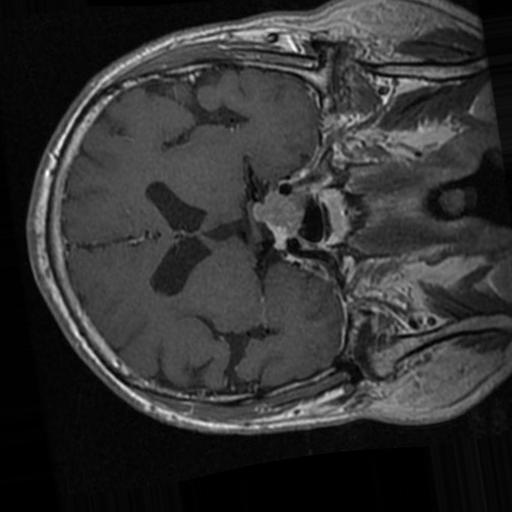
Label: brain_tumor